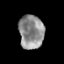
Tissue: prostate
Cell type: T cells
Senescence score: 0.3149
Nuclear area (px): 825
Mean DAPI intensity: 141.971